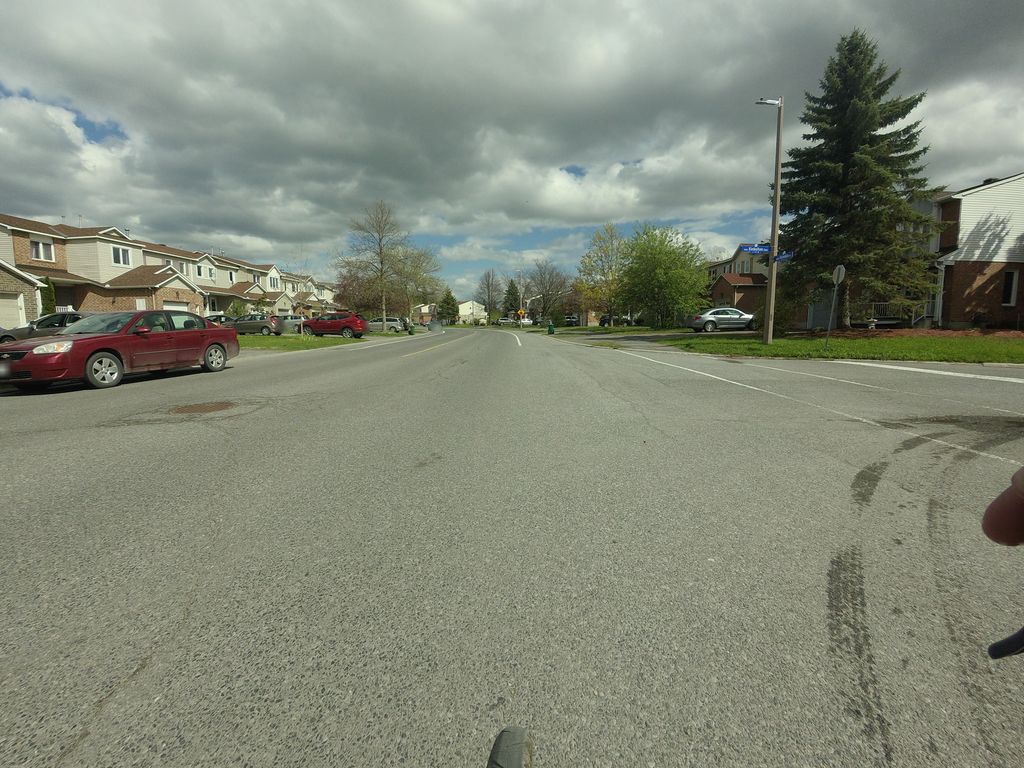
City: ottawa-gatineau